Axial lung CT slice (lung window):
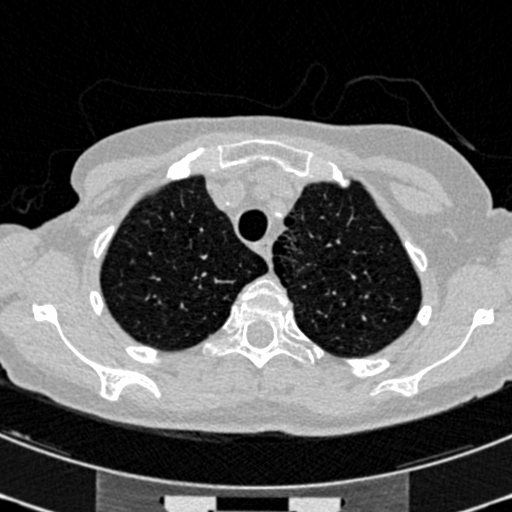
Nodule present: no